Field crop: tomato
Growth stage: 2
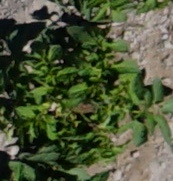
Species: tomato